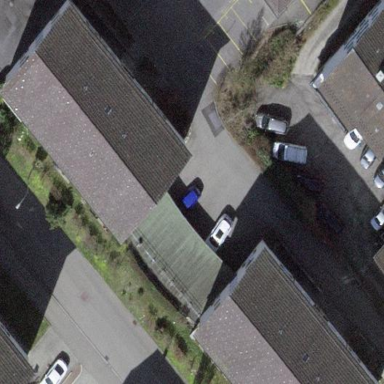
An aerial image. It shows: Group of garages.